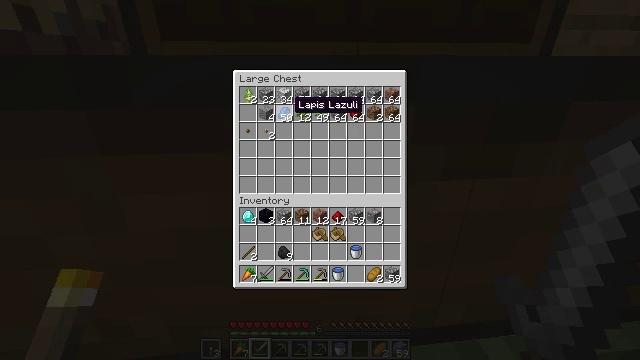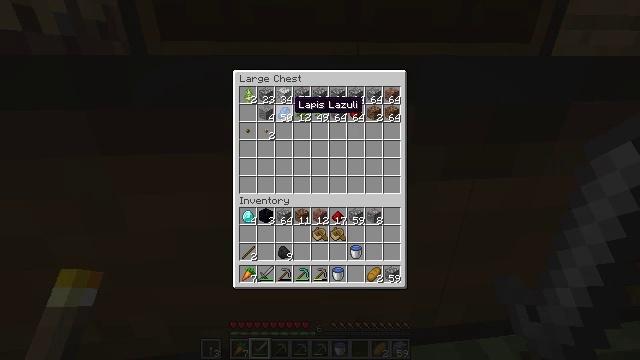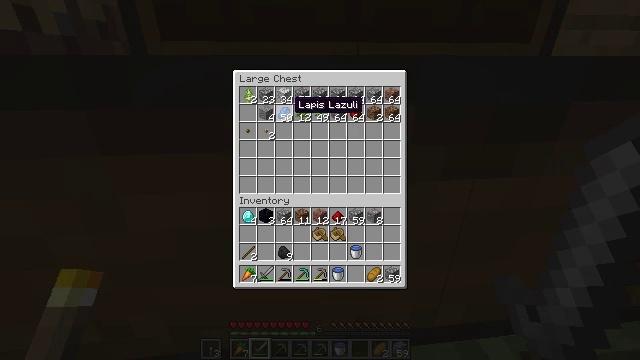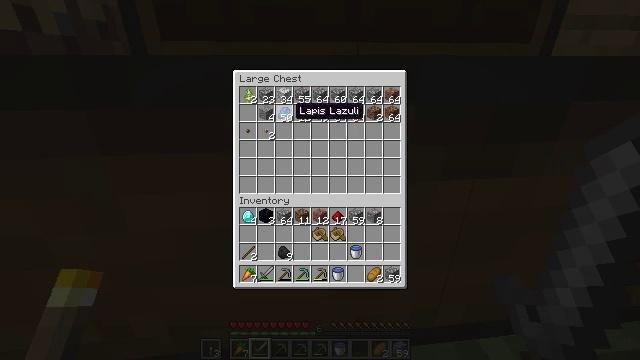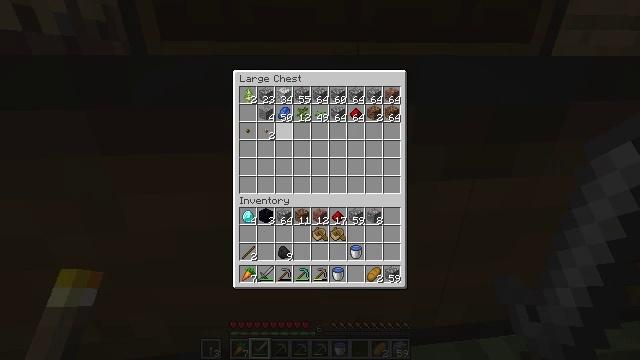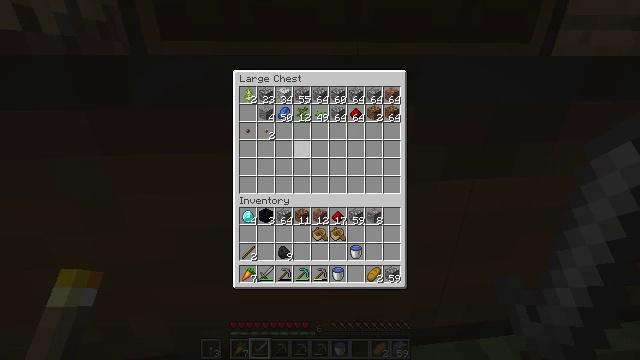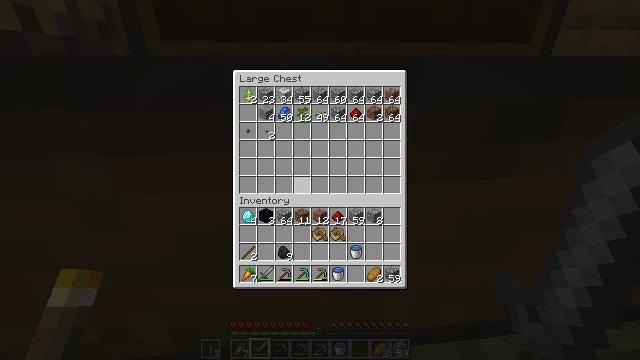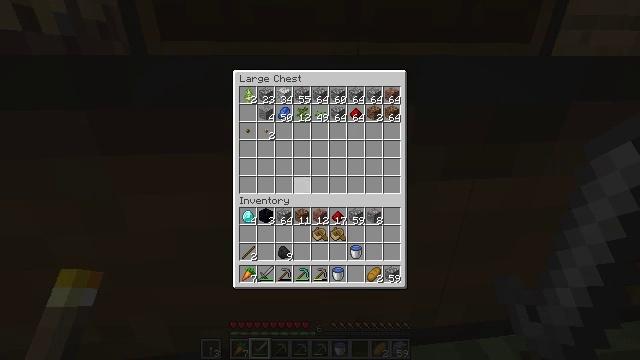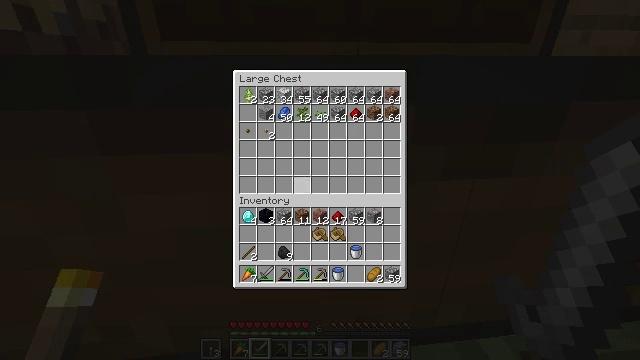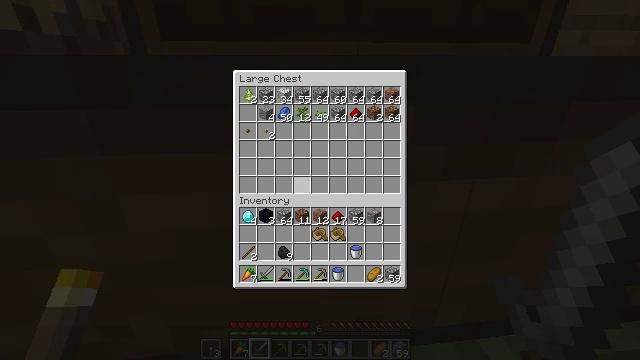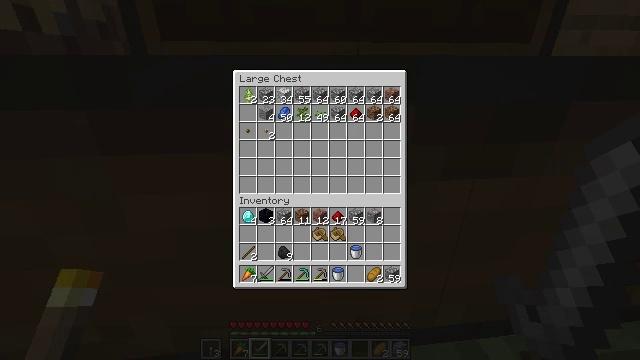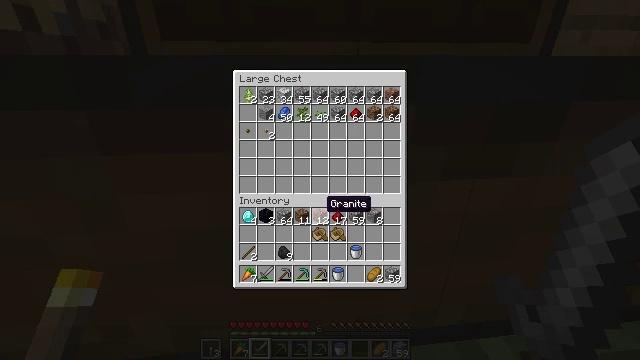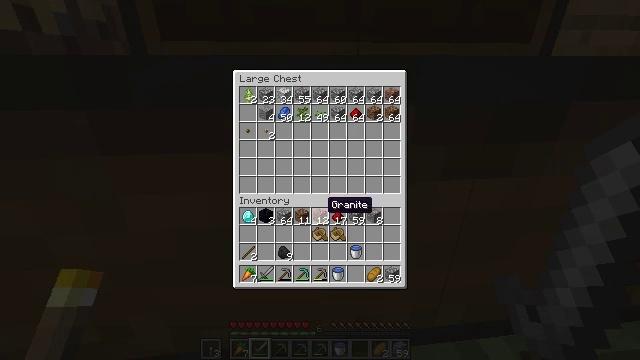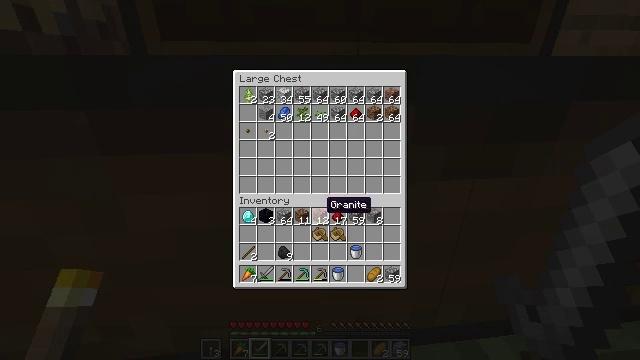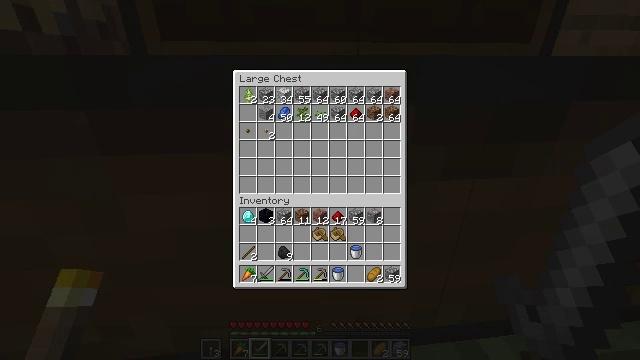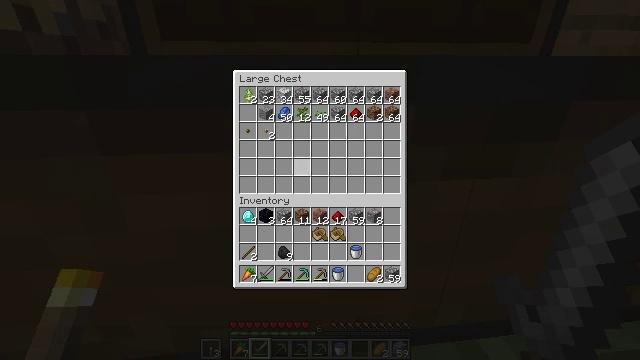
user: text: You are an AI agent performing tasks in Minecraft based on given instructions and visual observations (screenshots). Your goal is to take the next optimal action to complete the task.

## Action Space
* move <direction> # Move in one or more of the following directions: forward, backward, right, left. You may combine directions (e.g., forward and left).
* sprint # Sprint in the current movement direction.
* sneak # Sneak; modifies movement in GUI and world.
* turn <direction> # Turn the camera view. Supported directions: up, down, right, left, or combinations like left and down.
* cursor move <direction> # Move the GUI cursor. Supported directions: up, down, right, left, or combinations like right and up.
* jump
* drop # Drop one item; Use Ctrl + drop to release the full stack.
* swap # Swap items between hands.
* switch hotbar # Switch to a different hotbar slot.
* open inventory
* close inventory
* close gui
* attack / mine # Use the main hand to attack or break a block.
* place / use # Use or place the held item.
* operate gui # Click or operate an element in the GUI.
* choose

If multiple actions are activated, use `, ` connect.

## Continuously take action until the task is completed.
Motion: motion action
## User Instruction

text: Remove a bread from the inventory.
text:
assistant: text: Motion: no_op
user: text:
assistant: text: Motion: no_op
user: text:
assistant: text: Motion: no_op
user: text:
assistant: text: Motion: cursor move down
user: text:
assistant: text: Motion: cursor move down
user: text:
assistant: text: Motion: cursor move down
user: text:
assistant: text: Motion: no_op
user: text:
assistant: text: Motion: no_op
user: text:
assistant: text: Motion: no_op
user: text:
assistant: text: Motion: cursor move right and down
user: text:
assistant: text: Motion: cursor move right and down
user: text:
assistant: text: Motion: no_op
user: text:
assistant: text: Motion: no_op
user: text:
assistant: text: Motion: cursor move left and up
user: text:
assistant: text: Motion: cursor move left and up
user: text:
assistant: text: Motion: cursor move up
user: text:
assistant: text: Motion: cursor move left and up
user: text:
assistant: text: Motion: cursor move up
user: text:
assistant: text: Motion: no_op
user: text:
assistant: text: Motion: no_op
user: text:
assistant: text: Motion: no_op
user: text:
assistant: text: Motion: no_op
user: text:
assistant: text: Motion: no_op
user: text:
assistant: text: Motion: no_op
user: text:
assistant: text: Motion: no_op
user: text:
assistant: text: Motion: operate gui
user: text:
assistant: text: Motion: operate gui
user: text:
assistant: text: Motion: operate gui
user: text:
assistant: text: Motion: no_op
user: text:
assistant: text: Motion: no_op